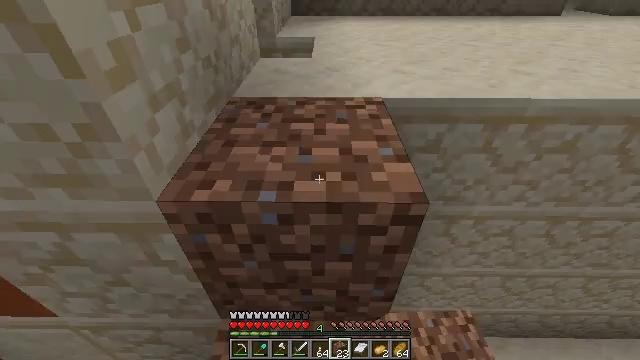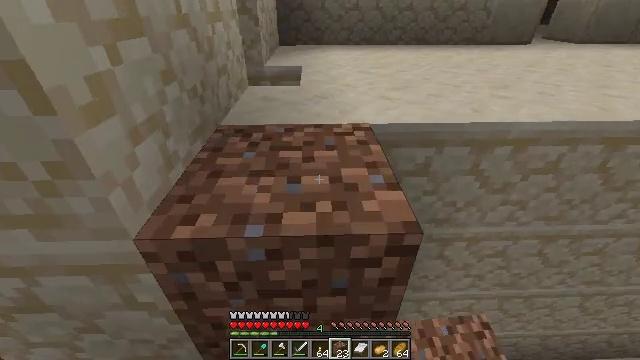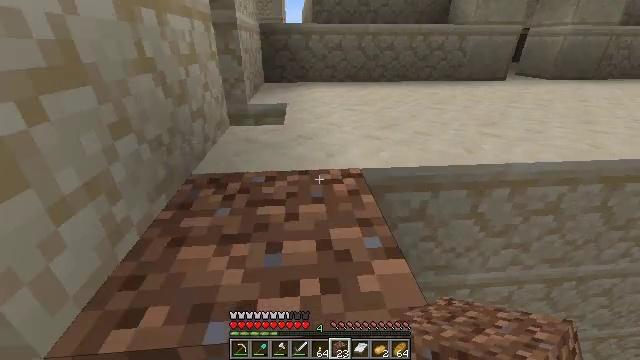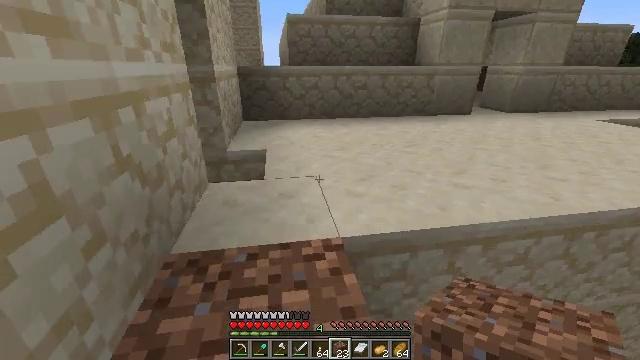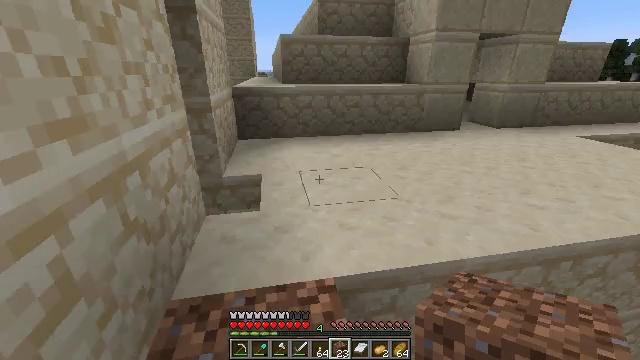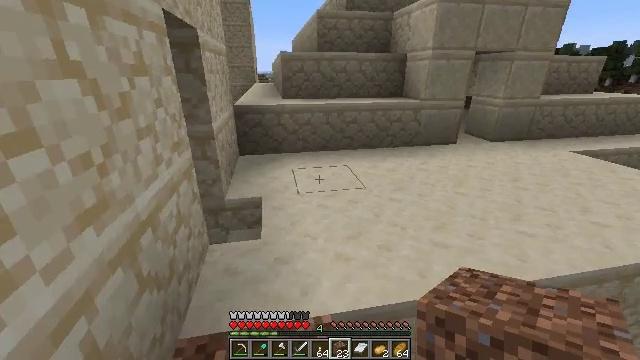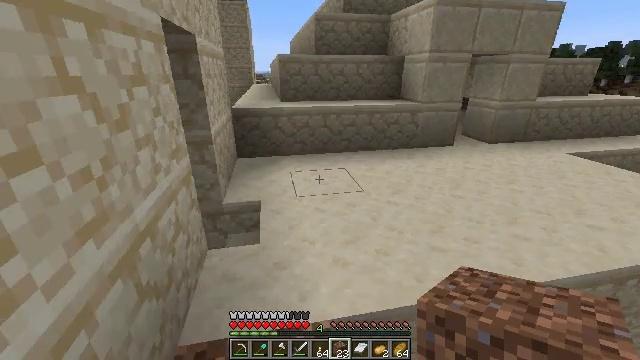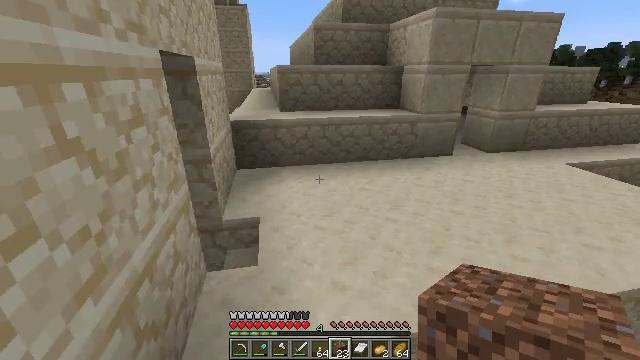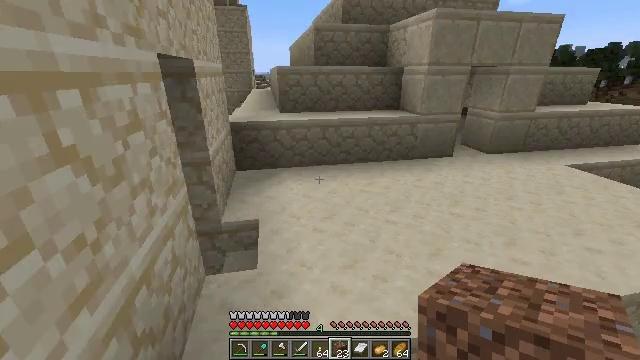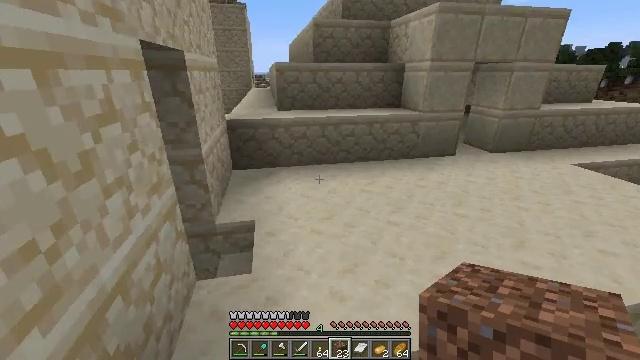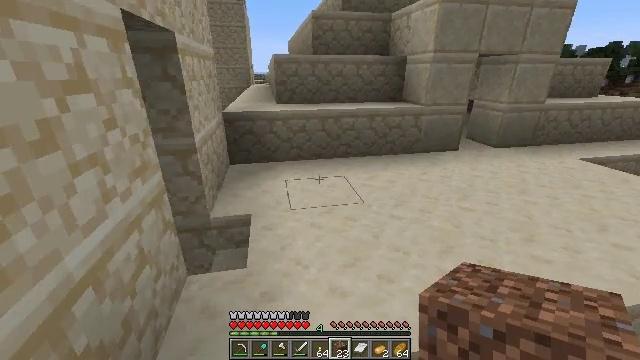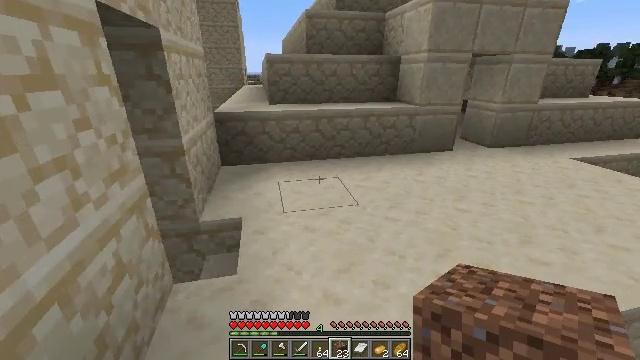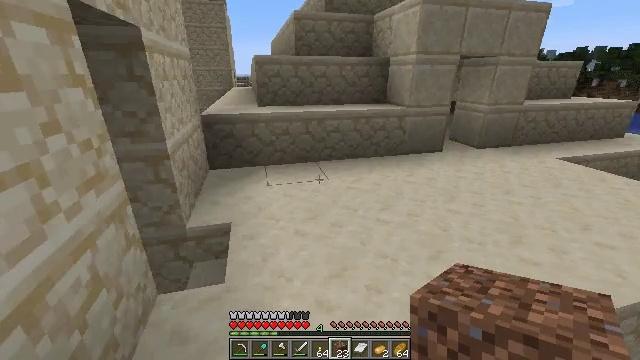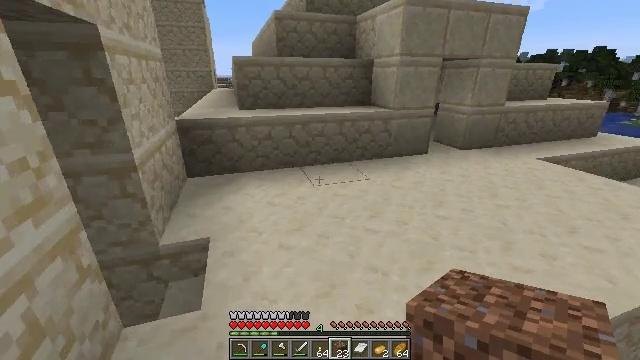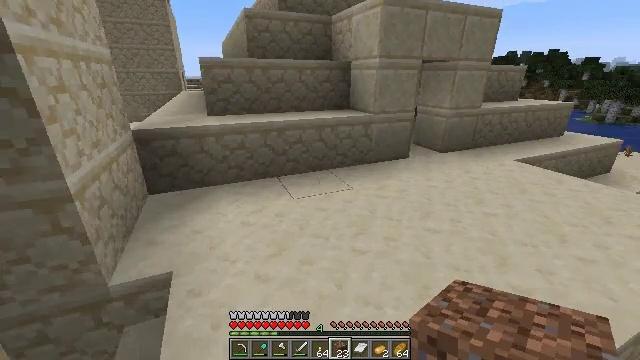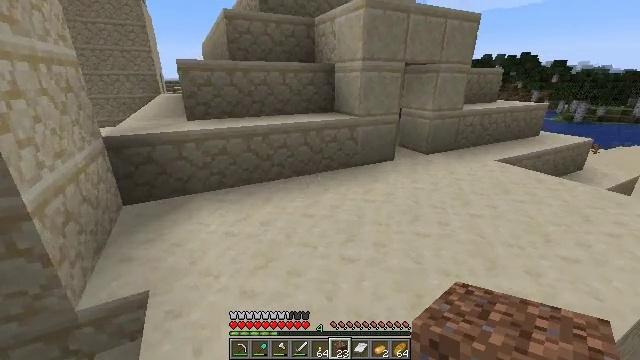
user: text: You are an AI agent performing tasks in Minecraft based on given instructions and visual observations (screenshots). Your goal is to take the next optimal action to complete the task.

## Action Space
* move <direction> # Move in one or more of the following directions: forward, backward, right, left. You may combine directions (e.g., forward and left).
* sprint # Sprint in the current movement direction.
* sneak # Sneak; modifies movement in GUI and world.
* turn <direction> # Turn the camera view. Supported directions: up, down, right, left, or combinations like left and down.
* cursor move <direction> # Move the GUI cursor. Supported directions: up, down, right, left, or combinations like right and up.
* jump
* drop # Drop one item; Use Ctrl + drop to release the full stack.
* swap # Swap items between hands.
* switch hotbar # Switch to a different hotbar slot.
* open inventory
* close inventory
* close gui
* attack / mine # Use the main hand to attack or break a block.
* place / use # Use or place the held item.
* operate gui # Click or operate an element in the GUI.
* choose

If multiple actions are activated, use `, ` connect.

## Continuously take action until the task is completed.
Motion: motion action
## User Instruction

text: Mine the orange terracotta block.
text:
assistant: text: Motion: move forward, turn right and up
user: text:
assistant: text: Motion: move forward, turn right and up
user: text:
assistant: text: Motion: move forward, turn right and up, jump
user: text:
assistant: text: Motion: move forward, turn right, jump
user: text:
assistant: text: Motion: move forward, jump
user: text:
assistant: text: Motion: move forward, jump
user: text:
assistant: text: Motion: move forward
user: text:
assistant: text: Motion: move forward
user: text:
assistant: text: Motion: move forward
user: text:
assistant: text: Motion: move forward
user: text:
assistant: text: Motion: move forward, turn right
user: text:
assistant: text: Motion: move forward, turn right
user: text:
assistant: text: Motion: move forward, turn right
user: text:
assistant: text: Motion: move forward, turn right
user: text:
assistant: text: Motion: move forward, turn right
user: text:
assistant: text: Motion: move forward, turn right
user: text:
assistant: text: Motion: move forward, turn right
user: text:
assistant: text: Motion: move forward
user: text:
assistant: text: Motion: move forward, switch to hotbar 1
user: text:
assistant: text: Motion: move forward, switch to hotbar 1
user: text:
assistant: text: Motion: move forward, switch to hotbar 1
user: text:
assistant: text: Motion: move forward, switch to hotbar 1
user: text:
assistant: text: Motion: move forward and move right, turn right, switch to hotbar 1
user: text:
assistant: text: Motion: move forward and move right
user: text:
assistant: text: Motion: move forward and move right
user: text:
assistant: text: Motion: move forward and move right
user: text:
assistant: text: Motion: move forward and move right
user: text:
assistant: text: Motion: move forward and move right
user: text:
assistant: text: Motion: move forward and move right
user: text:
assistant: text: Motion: move forward and move right